Question: Let's say the iPhone is placed on a flat table. I'd like to determine the angle of the tabletop plane, where an angle of 0 would mean the table is exactly perpendicular to the gravity vector. I'm using the following formula:
'''
radians = atanf (z / sqrt (x^2 + y^2)
'''
in the .h
'''
double accelerationXAverage;
double accelerationYAverage;
double accelerationZAverage;
double accelerationXSum;
double accelerationYSum;
double accelerationZSum;
int readingsCount;
'''
in the .m
'''
#define kThresholdMovementHigh 0.05
- (void)accelerometer:(UIAccelerometer *)accelerometer
didAccelerate:(UIAcceleration *)acceleration
{
// did device move a lot? if so, reset sums
if (fabsf(acceleration.x - accelerationXAverage) > kThresholdMovementHigh ||
fabsf(acceleration.y - accelerationYAverage) > kThresholdMovementHigh ||
fabsf(acceleration.z - accelerationZAverage) > kThresholdMovementHigh )
{
NSLog(@"deviceDidMove a lot");
accelerationXSum = acceleration.x;
accelerationYSum = acceleration.y;
accelerationZSum = acceleration.z;
readingsCount = 1;
}
else
{
// because the device is at rest, we can take an average of readings
accelerationXSum += acceleration.x;
accelerationYSum += acceleration.y;
accelerationZSum += acceleration.z;
readingsCount ++;
}
accelerationXAverage = accelerationXSum / readingsCount;
accelerationYAverage = accelerationYSum / readingsCount;
accelerationZAverage = accelerationZSum / readingsCount;
float angle = RadiansToDegrees(atanf(accelerationZAverage/sqrtf(pow(accelerationXAverage, 2) + pow(accelerationYAverage, 2)))) + 90;
labelAngle.text = [NSString stringWithFormat:@"%.2fdeg", angle];
}
'''
I'm filtering out noise by averaging the accelerometer readings. The accelerometer update interval is 1/60, and for now while experimenting, I've let the device sit for 10 seconds (so it's an average of 600 readings).
This formula appears to work, it gives me angles about what I'd expect. However, I'm also expecting that if I try this with the device rotated to a different static position while still flat on the tabletop, that I should get the same answer (cause relative to the gravity vector, the angle hasn't changed). However, that's not what I get when I try it out. The angles vary by a couple of degrees.
I am using the right formula? Why would the angle differ for different placements on the same tabletop? Is it just the margin of error?
I've added an image (from <URL> to make sure I'm talking about the same x- y- and z- axis.
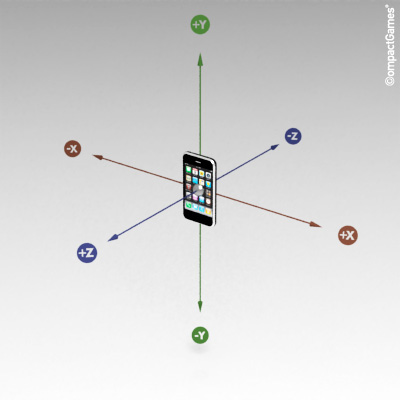
Answer: Your approach and formula are correct.
The x, y and z are relative to the device. Theoretically the angle should be the same irrespective of the angular position of the device on the table top. However there are several factors contributing to the accuracy here including the arctan computation at such a small angle. I would suggest you to try it out with the table inclination (not horizontal to the ground). Say keep your table at angle of 30 degrees from the ground and try out. I assume your x,y,z all are in double